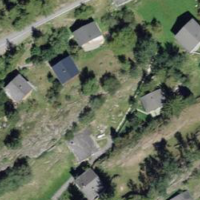
EUNIS habitat code: 23
Species observed at this site:
Sedum album
Zygaena lonicerae